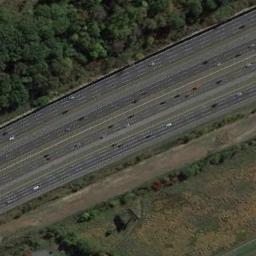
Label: freeway